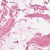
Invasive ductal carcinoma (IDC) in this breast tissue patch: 0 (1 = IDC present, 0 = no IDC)